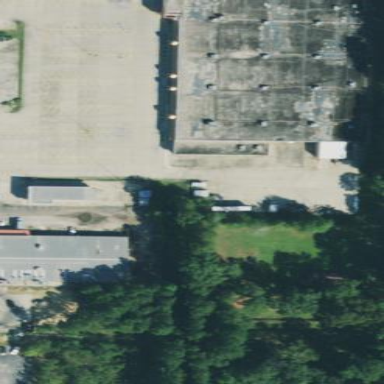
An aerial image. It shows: Retail building.